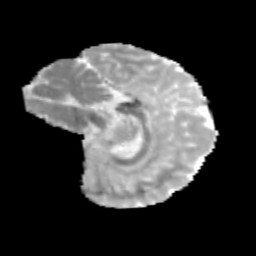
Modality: MD
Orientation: sagittal
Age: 10
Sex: male
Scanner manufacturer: siemens
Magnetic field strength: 3 T
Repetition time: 3.8 s
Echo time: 0.07 s